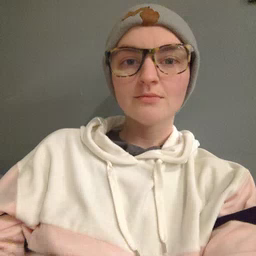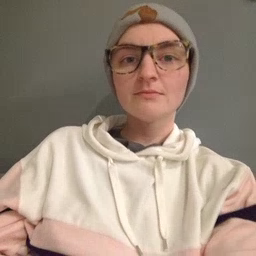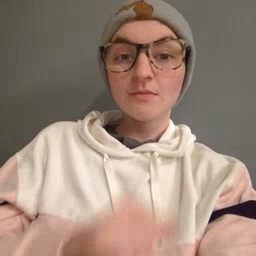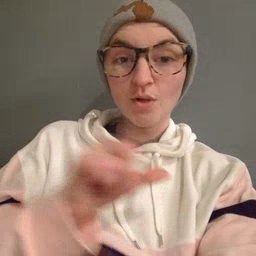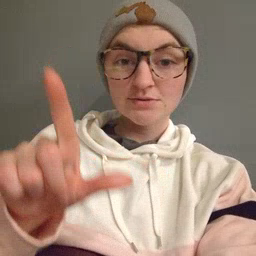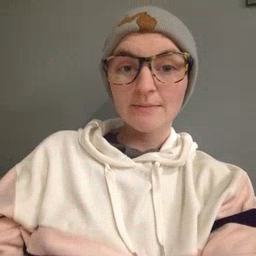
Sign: all